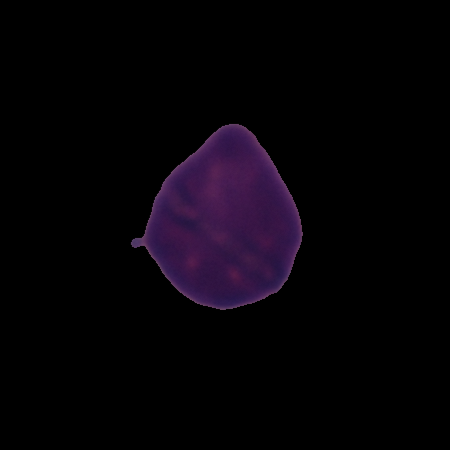
Label: healthy